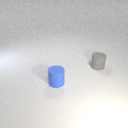
small blue rubber cylinder to the left of small gray rubber cylinder